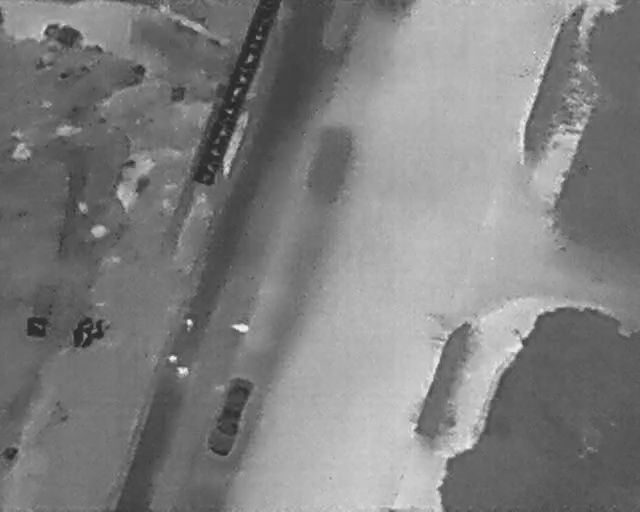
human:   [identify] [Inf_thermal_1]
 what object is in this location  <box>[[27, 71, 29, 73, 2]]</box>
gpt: <ref>1 small person at the bottom left</ref>

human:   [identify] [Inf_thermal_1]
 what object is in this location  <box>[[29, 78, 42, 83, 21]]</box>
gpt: <ref>1 medium car at the bottom</ref>